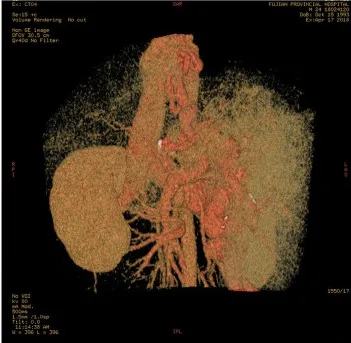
PV-CTA shows that one branch of SV flows into IVC via LRV (A). The esophageal and gastric fundus vein.
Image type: radiology (ct)